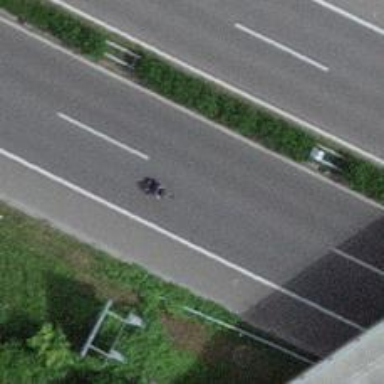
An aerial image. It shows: Asphalt trunk highway.